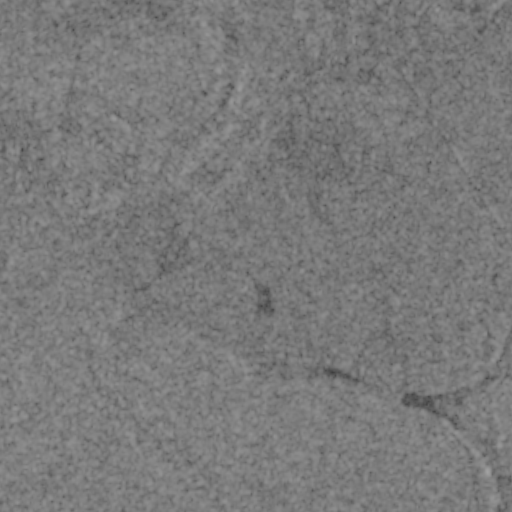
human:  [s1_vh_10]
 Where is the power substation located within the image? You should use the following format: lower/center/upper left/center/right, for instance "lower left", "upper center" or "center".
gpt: The power substation is located in the upper right of the image.
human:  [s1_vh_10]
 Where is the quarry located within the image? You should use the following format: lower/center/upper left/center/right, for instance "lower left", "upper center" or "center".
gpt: There is no quarry in the image.

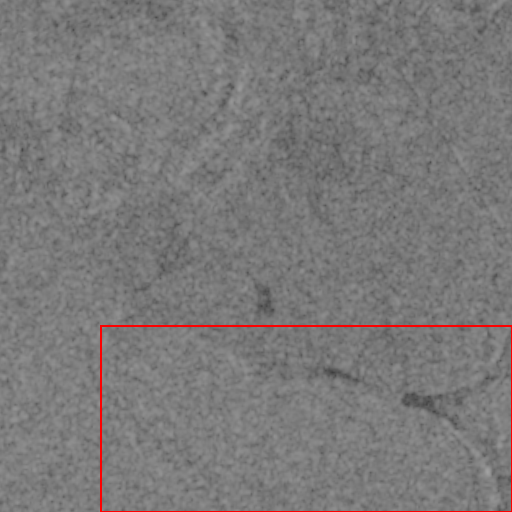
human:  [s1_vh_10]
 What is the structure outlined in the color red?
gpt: The structure outlined in red is a crop field.
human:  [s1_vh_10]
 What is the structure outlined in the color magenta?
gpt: There is no magenta outline.